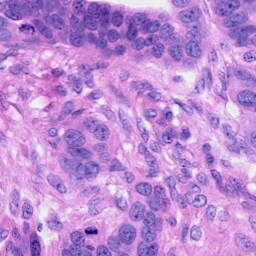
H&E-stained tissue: Ovarian